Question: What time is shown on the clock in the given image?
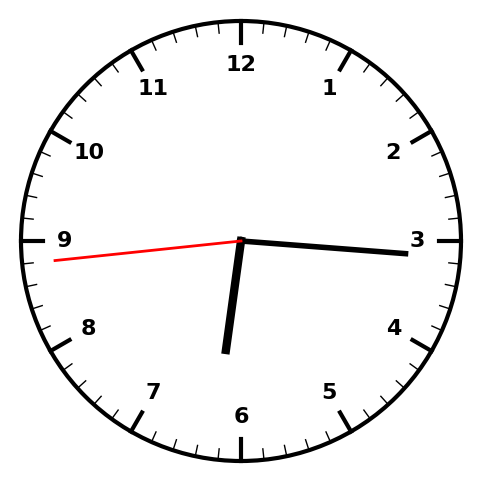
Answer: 06:15:44